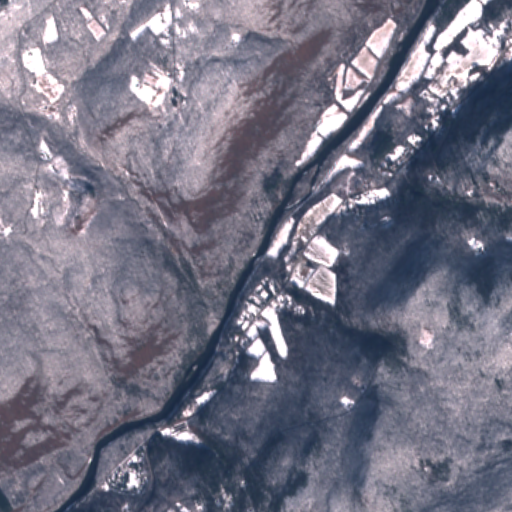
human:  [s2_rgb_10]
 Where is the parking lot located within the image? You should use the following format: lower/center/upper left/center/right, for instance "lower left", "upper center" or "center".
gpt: The parking lot is located in the lower right of the image.
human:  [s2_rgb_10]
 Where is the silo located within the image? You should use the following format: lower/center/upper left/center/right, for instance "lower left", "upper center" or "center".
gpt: The silo is located in the center of the image.
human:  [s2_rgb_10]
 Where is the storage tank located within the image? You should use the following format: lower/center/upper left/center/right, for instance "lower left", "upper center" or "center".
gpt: The storage tank is located in the upper right of the image.
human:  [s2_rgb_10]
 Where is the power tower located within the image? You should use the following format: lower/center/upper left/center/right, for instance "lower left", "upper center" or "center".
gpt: There is no power tower in the image.